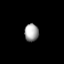
Tissue: lung
Cell type: Endothelial cells
Senescence score: 0.5435
Nuclear area (px): 239
Mean DAPI intensity: 164.665